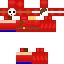
A female skeleton skin with dark skin, wearing brown helmet dressed in a red robe top and red pants, featuring a closed mouth.